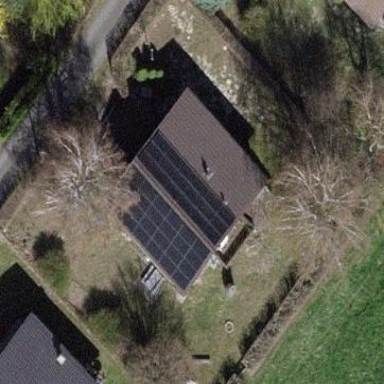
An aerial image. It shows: Solar photovoltaic panel generator.